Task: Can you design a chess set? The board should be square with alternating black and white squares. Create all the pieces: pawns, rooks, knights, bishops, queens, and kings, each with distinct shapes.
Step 3965:
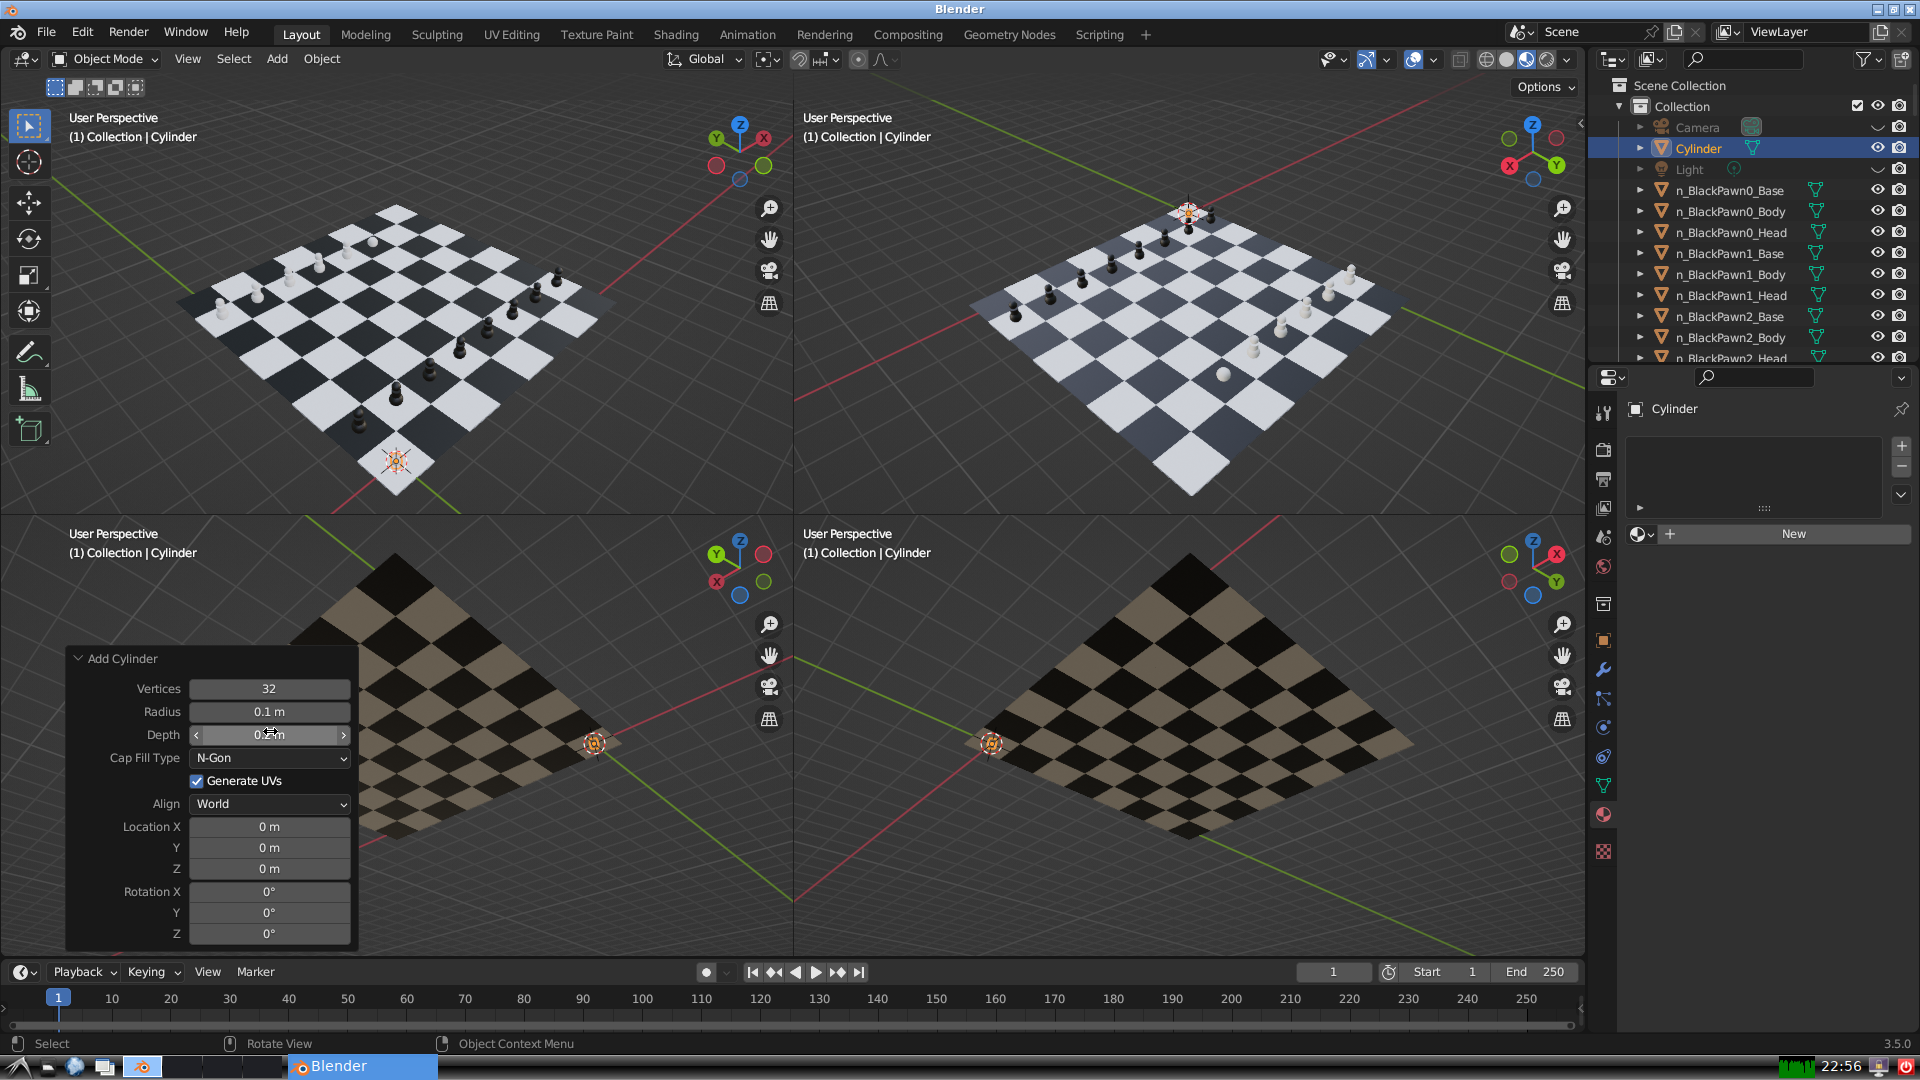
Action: click: no